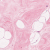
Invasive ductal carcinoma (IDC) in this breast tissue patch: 0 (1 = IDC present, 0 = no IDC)